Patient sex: M
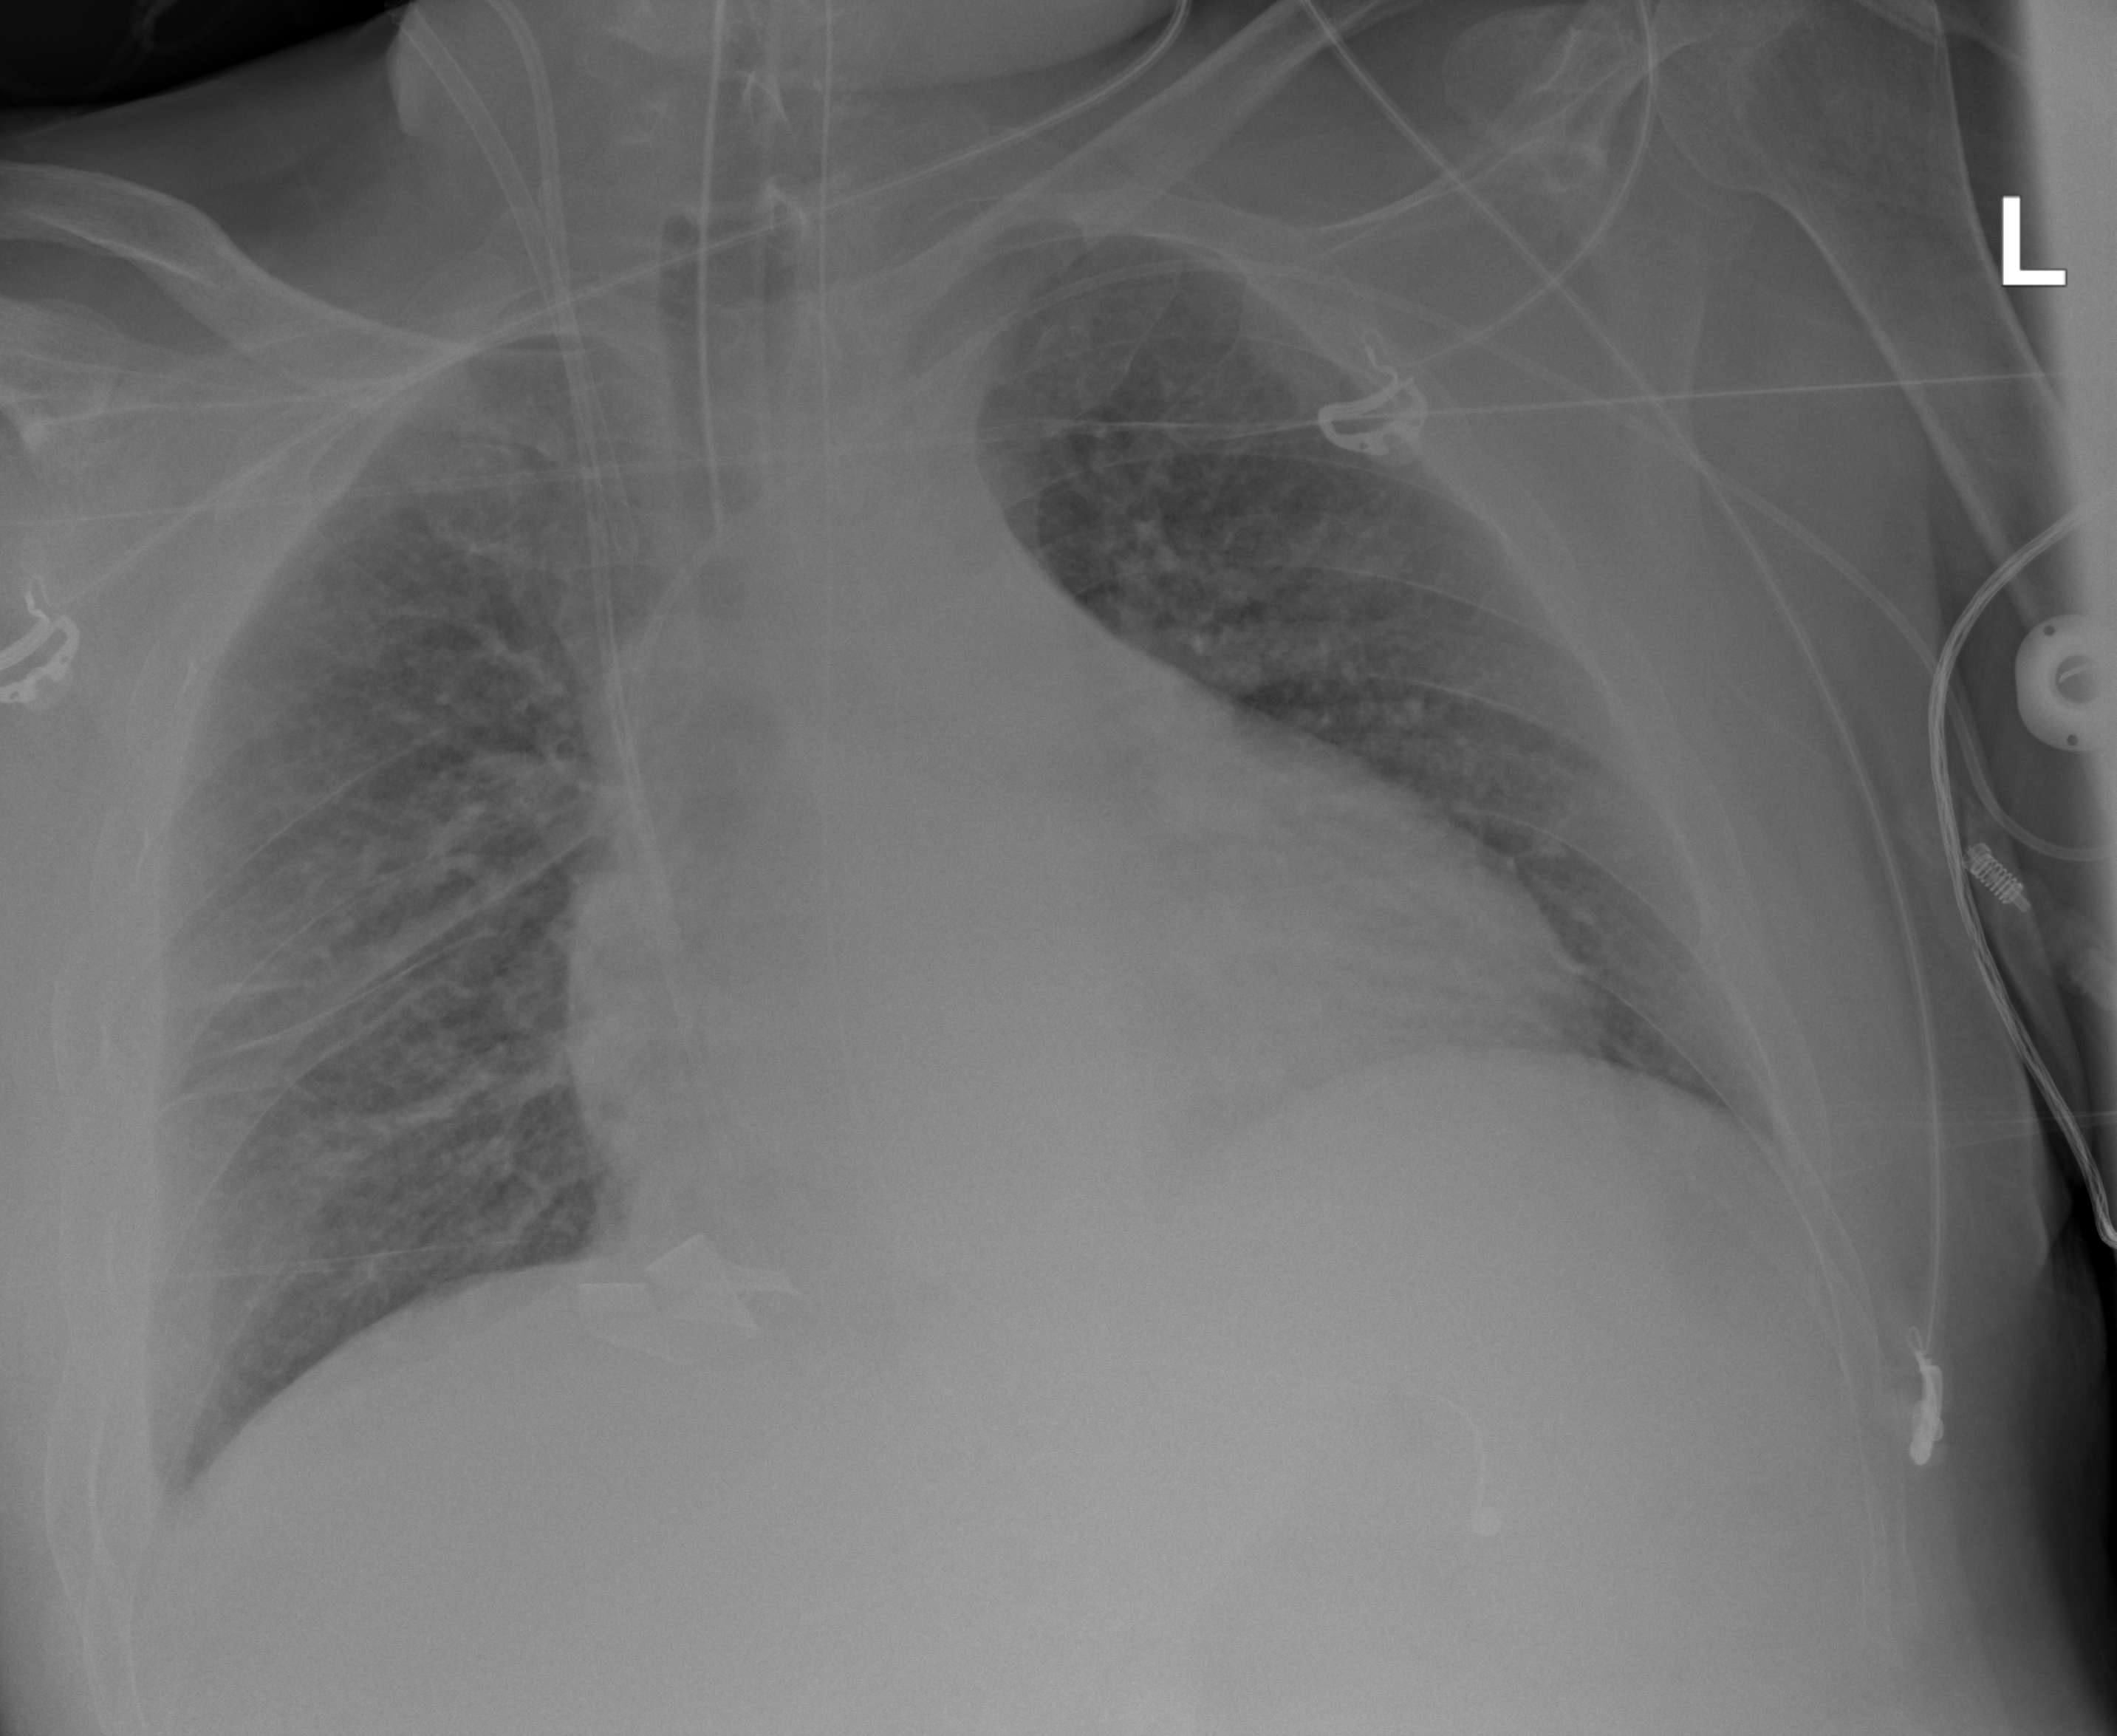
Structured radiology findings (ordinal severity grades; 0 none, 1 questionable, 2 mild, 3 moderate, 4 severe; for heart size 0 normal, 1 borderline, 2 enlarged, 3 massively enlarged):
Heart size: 2
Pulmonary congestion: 3
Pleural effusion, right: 3
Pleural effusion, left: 0
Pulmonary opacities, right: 2
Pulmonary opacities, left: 2
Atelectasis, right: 2
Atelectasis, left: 0